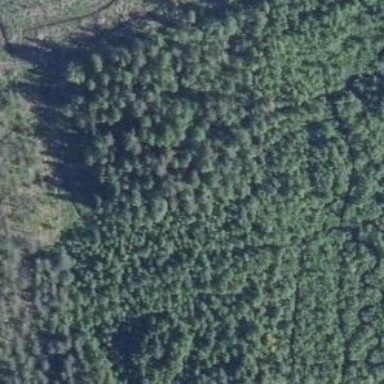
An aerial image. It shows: Woodland consisting mainly of needle-leaved trees.